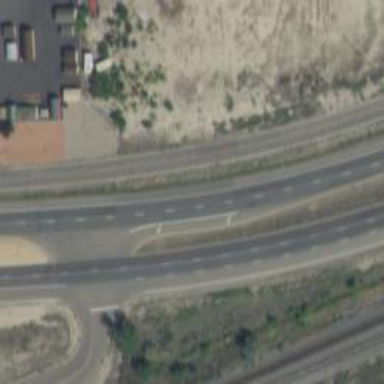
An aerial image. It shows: Expressway with asphalt surface. It is trunk highway with grade1 tracktype.